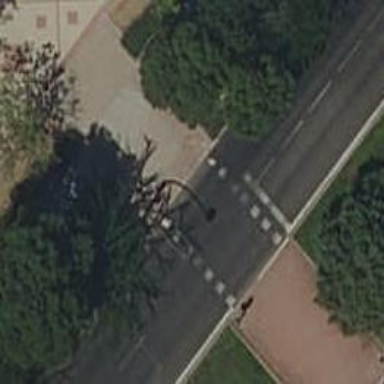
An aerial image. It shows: Road crossing with traffic signals.